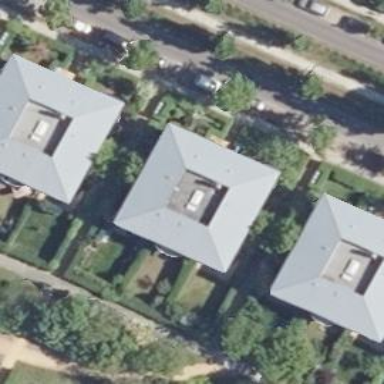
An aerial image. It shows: Apartment building with quadruple saltbox roof shape.